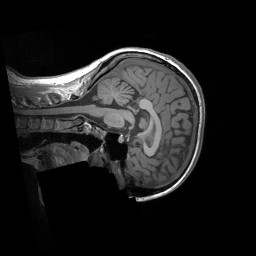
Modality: T1w
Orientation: sagittal
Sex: female
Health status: ill
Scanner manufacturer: siemens
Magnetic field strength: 3 T
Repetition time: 1.66 s
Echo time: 0.00254 s